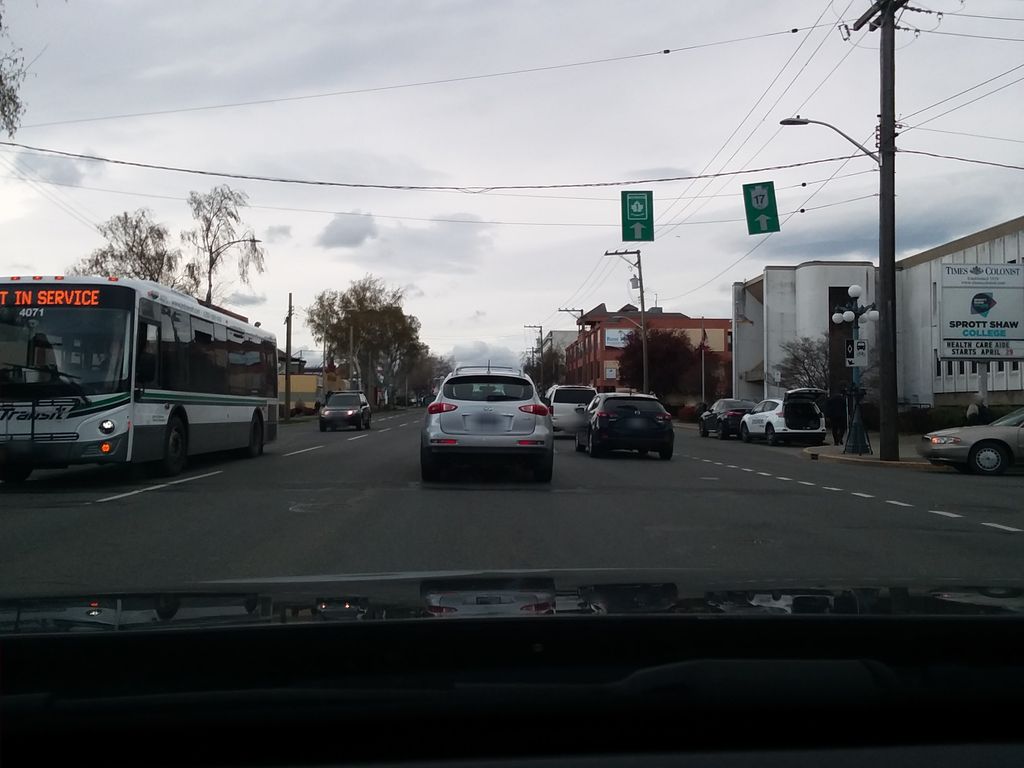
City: victoria